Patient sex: F
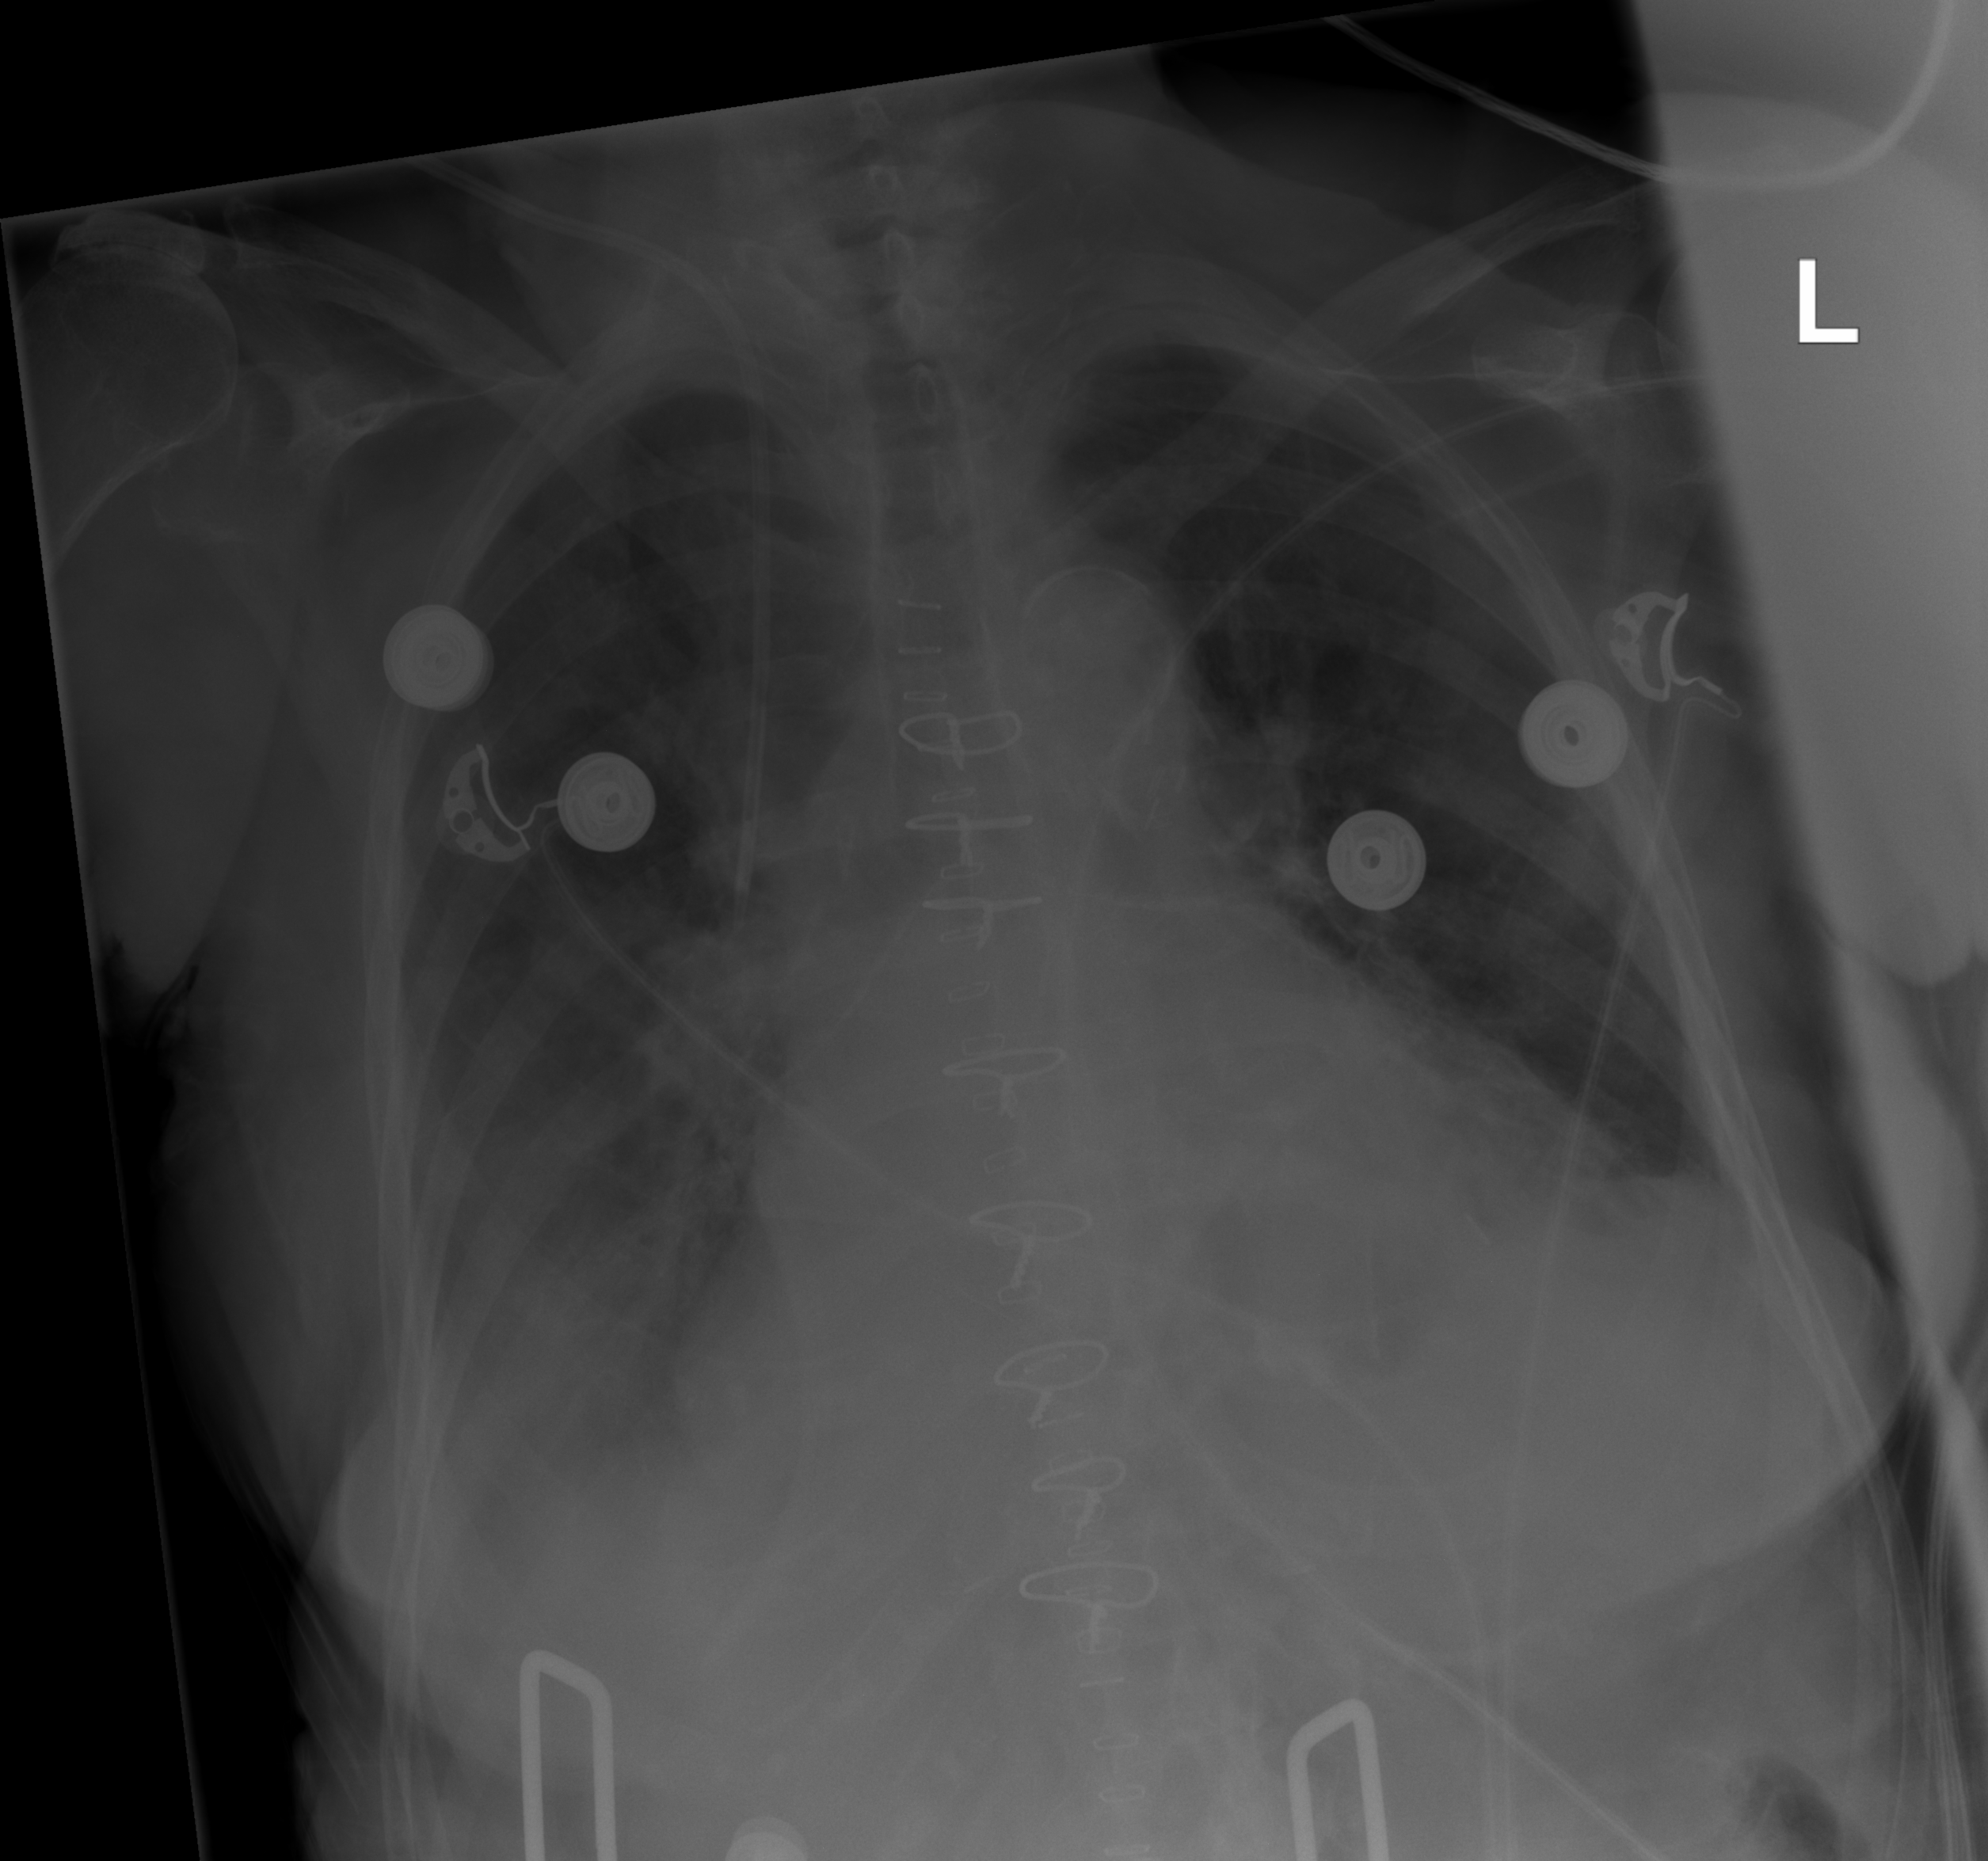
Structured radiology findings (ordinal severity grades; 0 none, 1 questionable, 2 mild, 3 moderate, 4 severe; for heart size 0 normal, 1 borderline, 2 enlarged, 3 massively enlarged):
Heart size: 2
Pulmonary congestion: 1
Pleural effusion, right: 2
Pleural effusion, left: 2
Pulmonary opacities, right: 1
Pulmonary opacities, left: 1
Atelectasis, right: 2
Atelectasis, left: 2